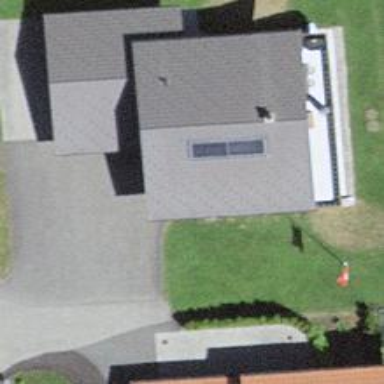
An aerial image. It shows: Simple house.